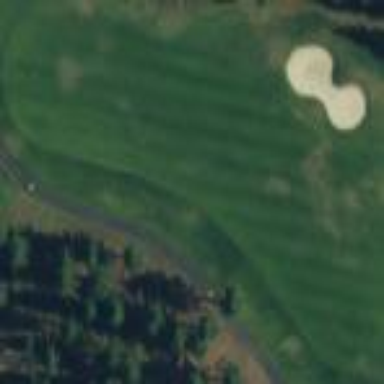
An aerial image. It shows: Grassy area designated as golf fairway.